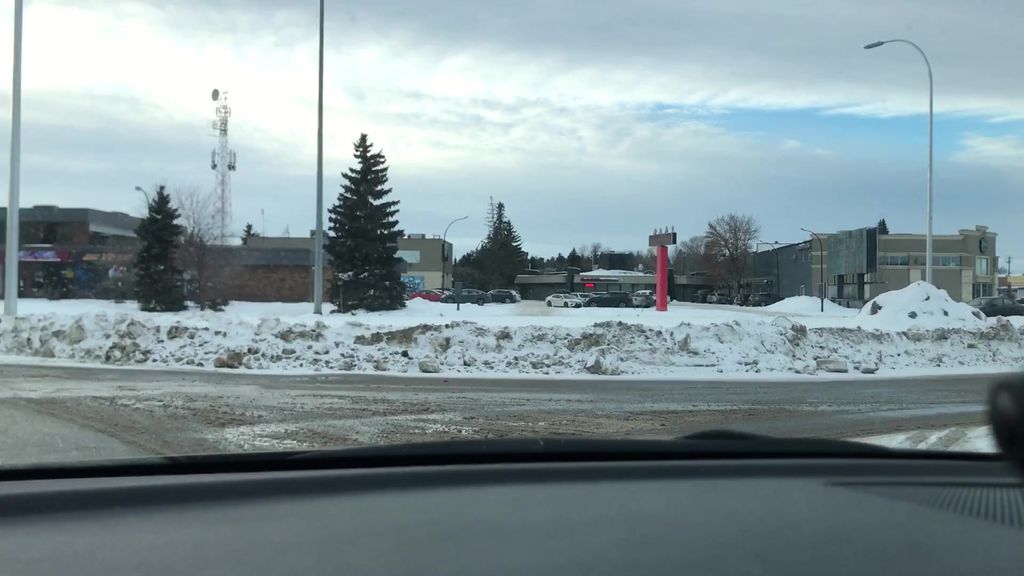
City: edmonton